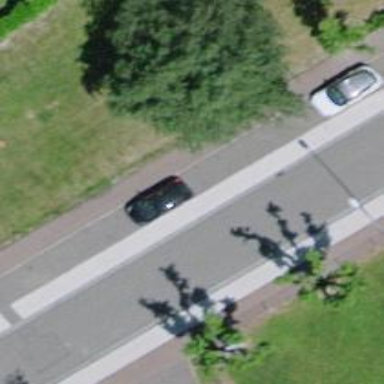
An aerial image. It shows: Street side parking area.